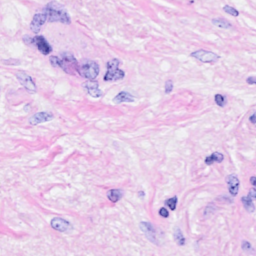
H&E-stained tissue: Breast